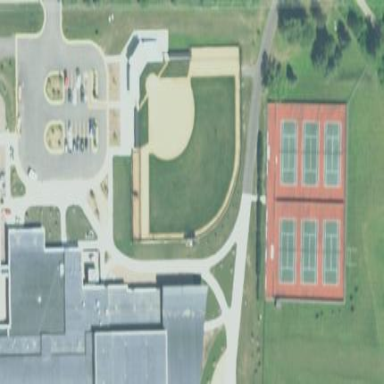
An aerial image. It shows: Baseball pitch for leisure and sports activities.